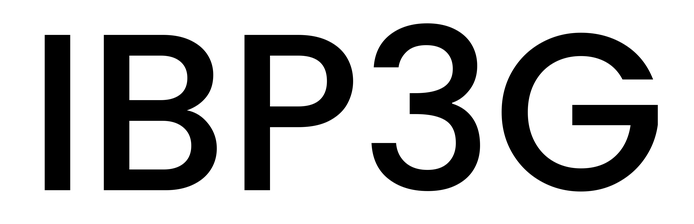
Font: Poppins-Medium